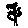
Label: tree